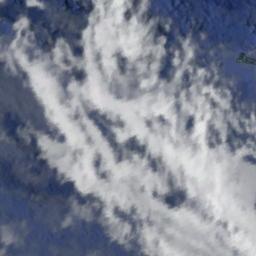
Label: cloud